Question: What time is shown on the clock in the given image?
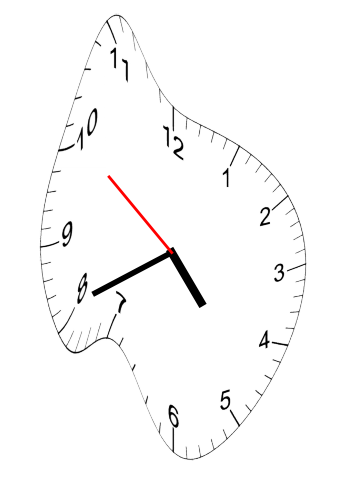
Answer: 04:40:51